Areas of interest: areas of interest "Business office"
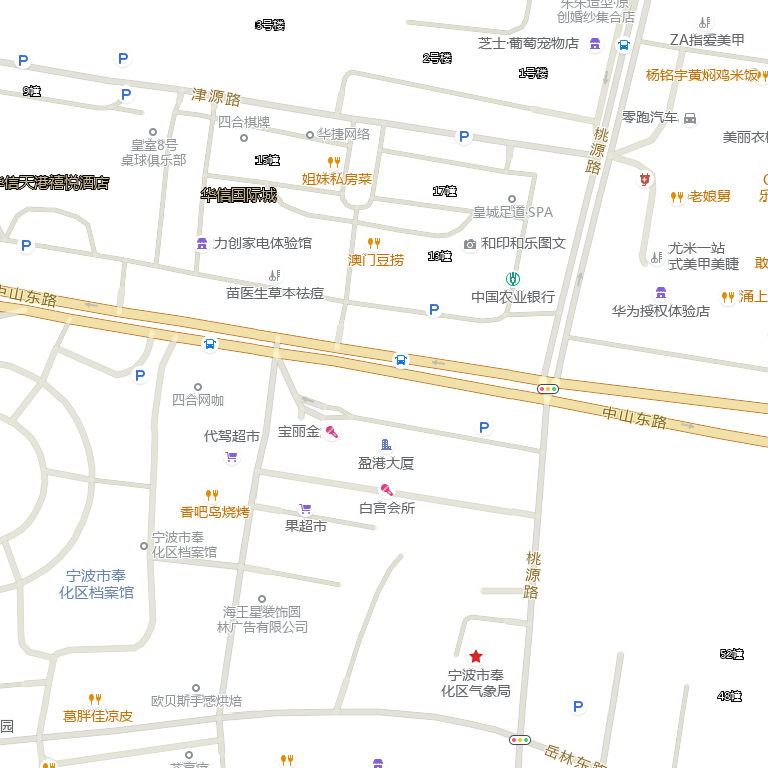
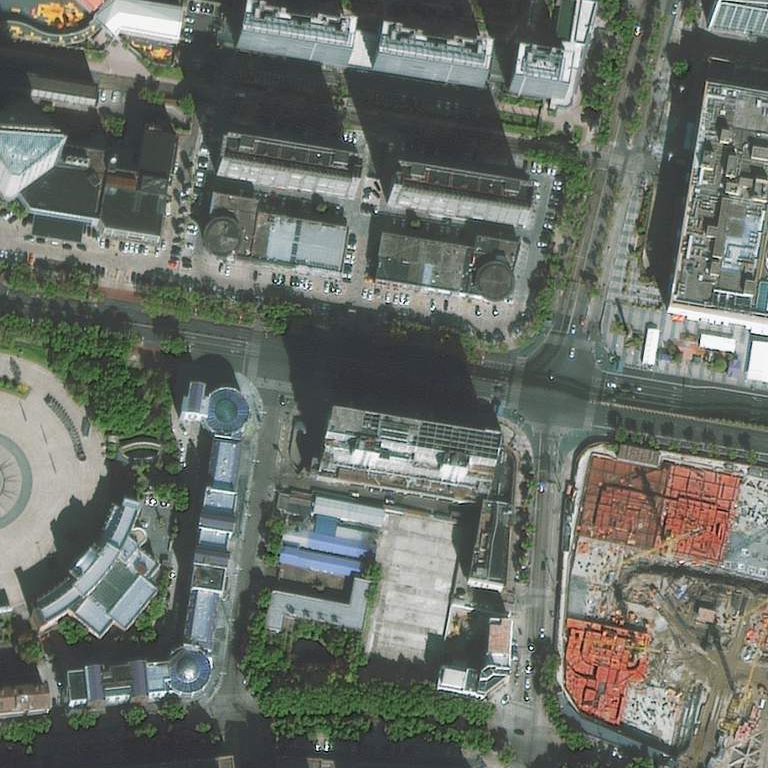